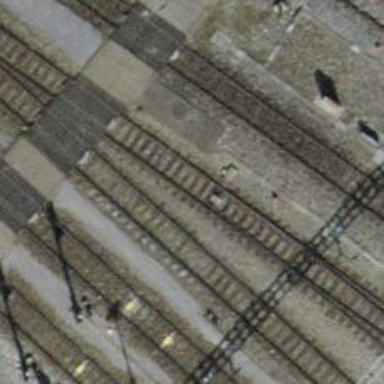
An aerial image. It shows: Railway switch.